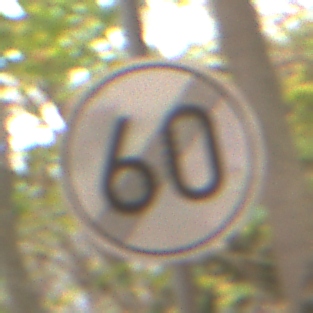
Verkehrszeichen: EndeGeschwindigkeit60
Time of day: MorningAfternoon
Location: Outdoor (Nature)
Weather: Overcast
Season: Autumn
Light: Natural